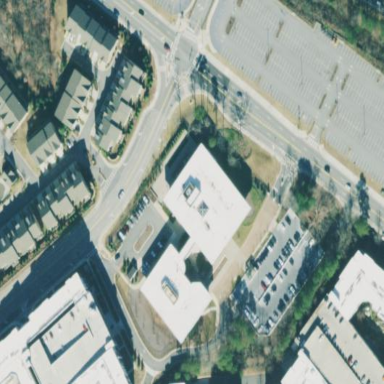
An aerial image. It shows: Grey office building with flat roof.